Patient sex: F
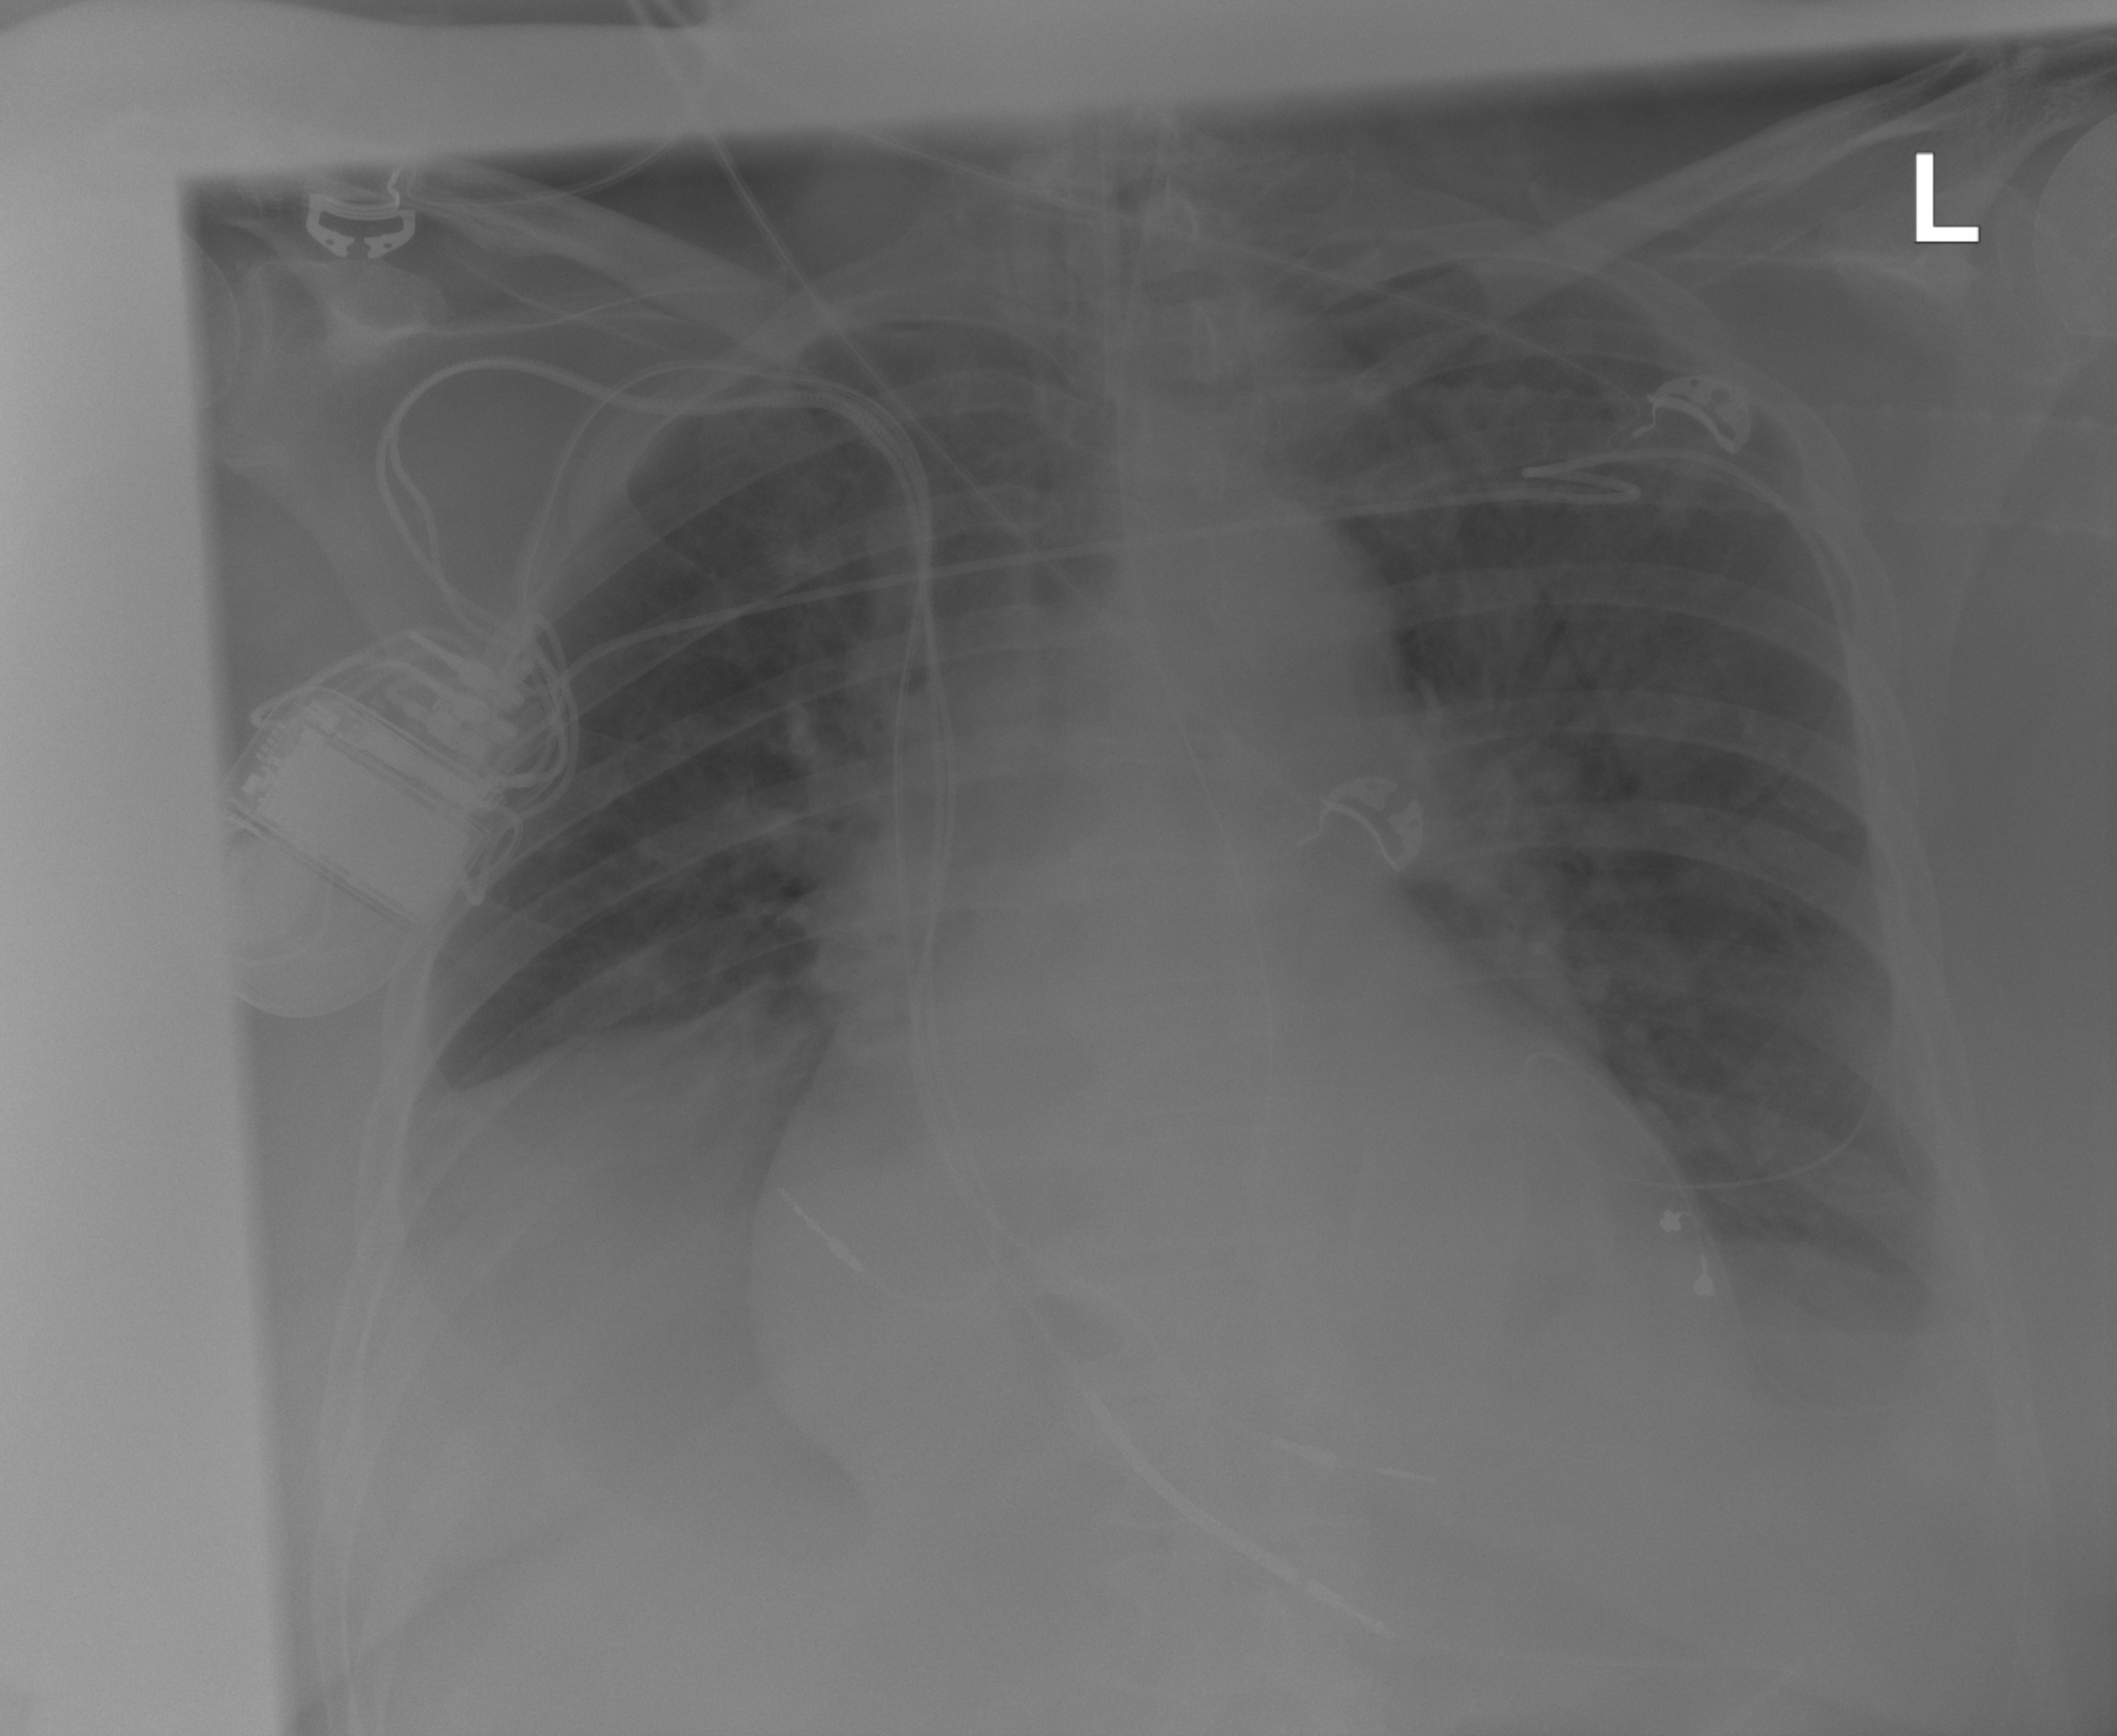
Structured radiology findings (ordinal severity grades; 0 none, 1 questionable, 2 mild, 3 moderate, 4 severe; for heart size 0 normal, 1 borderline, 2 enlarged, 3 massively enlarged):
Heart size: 2
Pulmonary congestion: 0
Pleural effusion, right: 3
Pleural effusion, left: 2
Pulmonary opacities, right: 0
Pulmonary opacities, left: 0
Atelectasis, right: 2
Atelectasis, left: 2